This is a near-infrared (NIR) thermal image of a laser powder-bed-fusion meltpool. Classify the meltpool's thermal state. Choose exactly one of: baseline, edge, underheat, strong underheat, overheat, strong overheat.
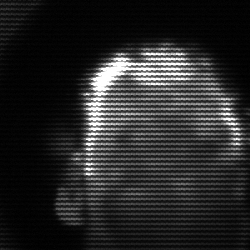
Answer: baseline